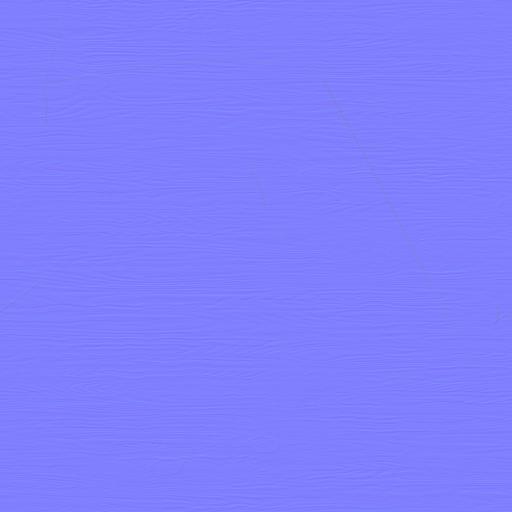
brown clean dark fine light processed smooth wood wooden yellow